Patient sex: M
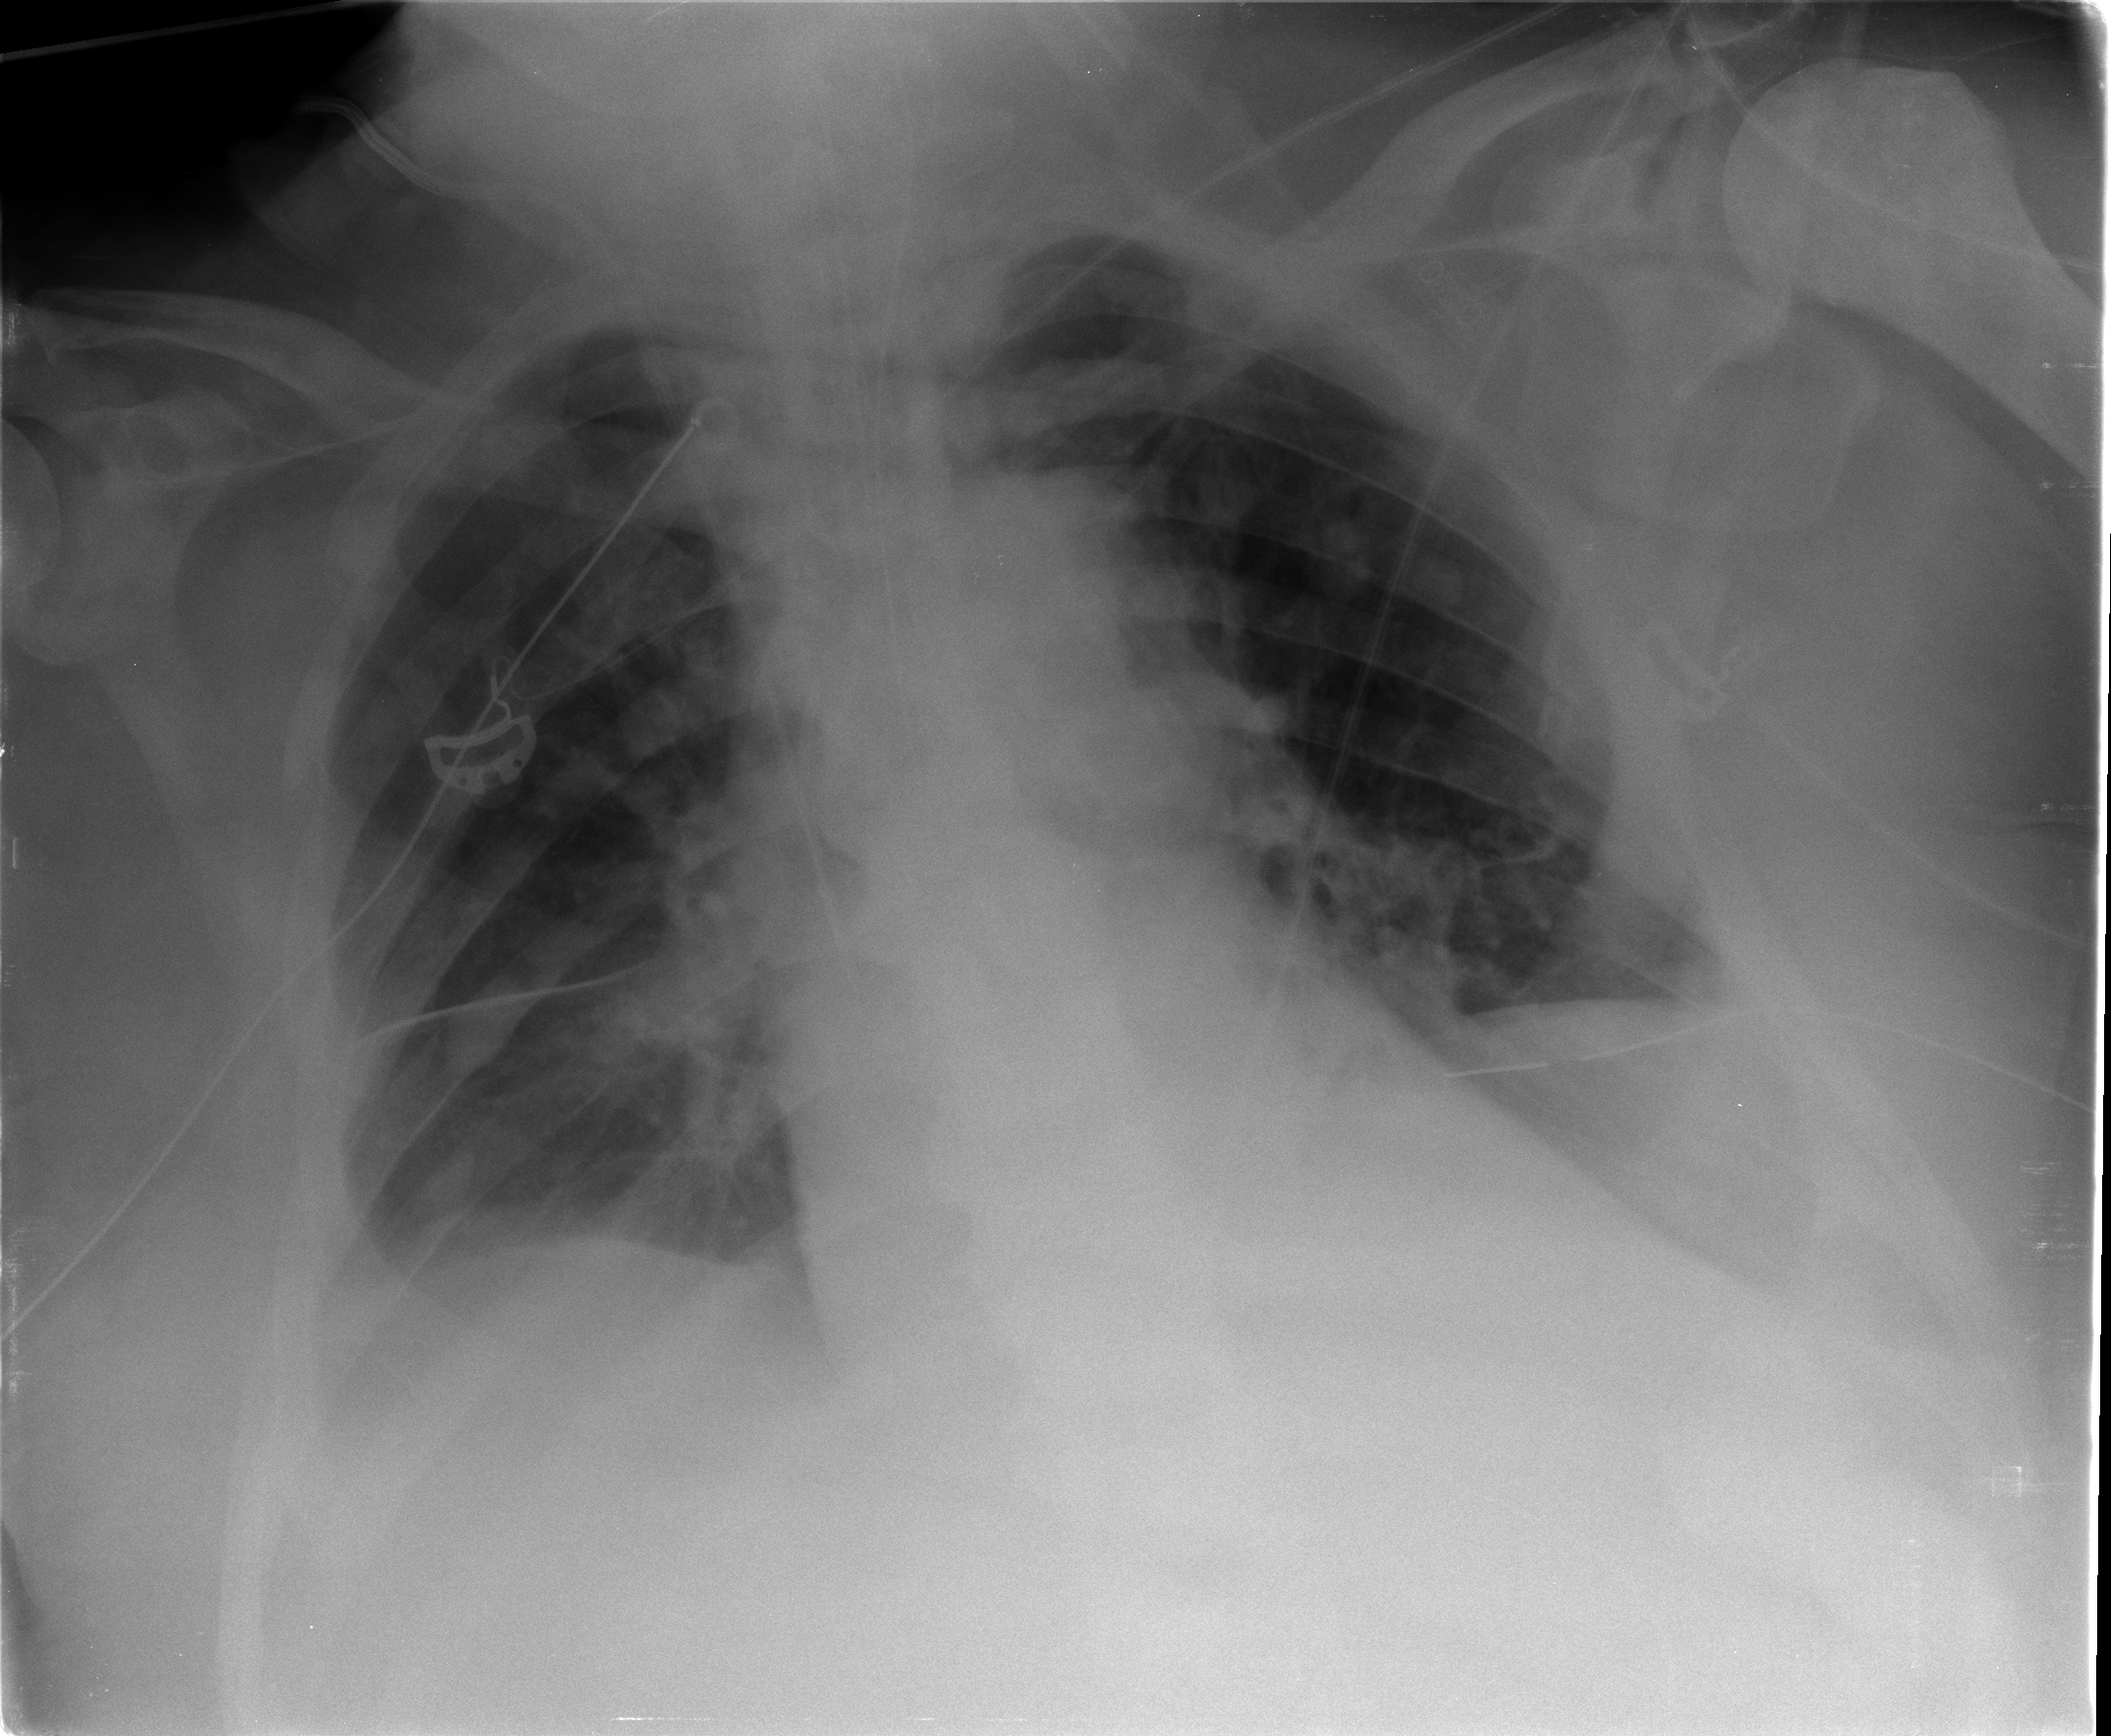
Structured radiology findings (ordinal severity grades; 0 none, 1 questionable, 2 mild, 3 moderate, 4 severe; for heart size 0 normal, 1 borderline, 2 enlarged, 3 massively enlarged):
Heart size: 0
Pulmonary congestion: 2
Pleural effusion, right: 2
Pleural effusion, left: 1
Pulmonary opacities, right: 0
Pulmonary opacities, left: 2
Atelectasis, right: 2
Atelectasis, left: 2